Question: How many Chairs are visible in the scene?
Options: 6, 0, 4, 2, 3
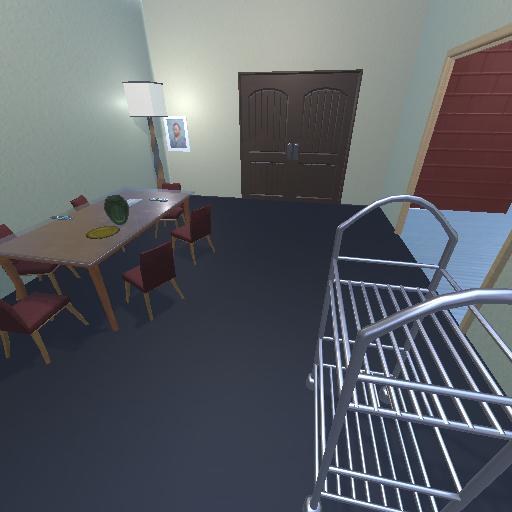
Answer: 6